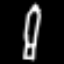
Label: pencil